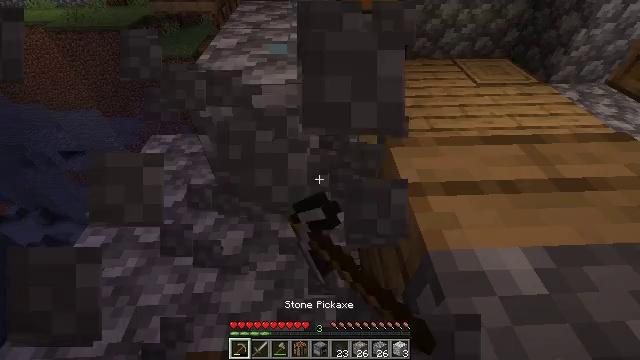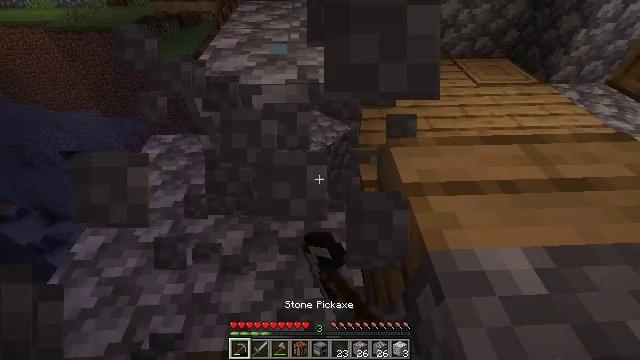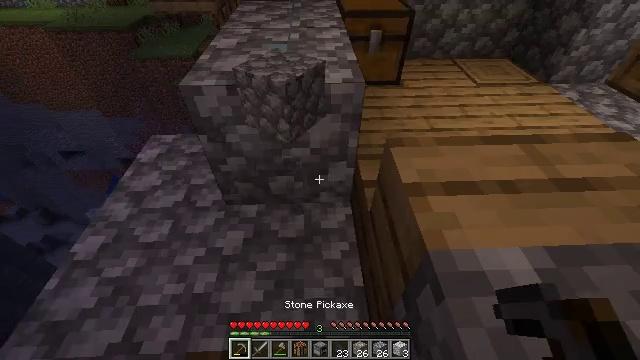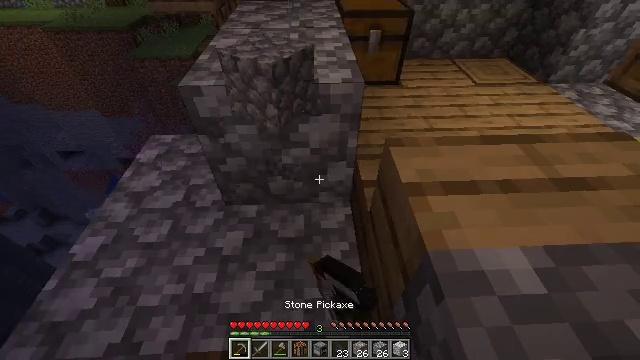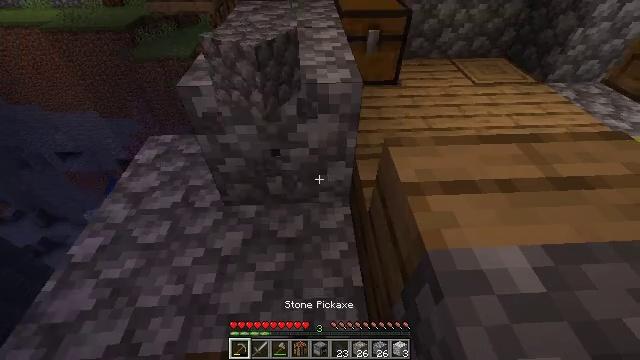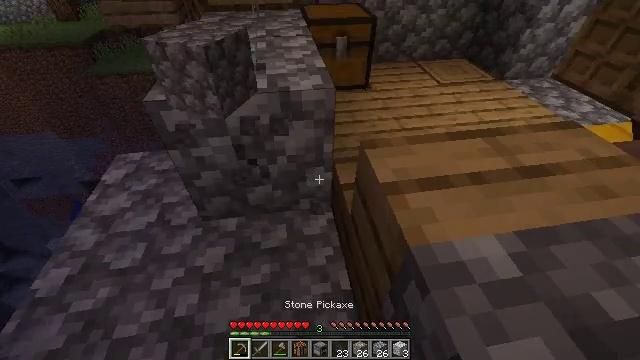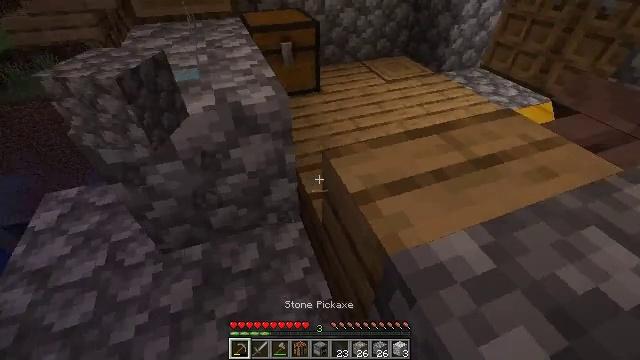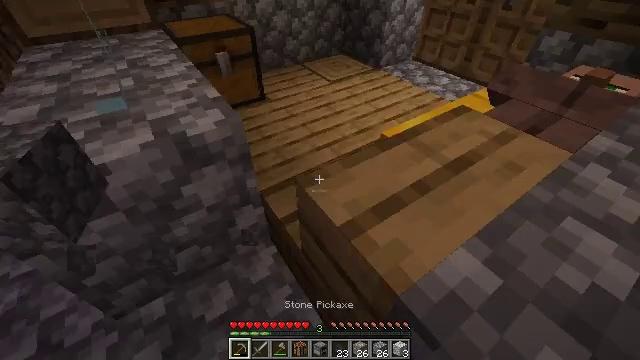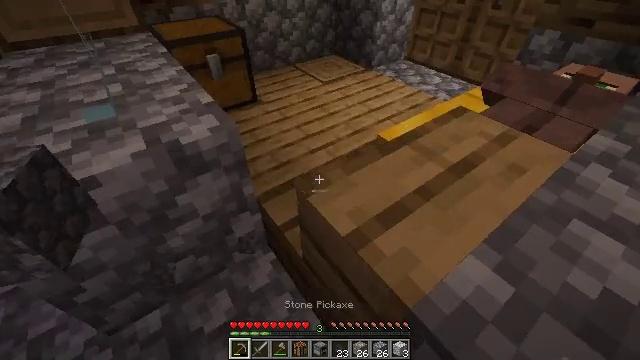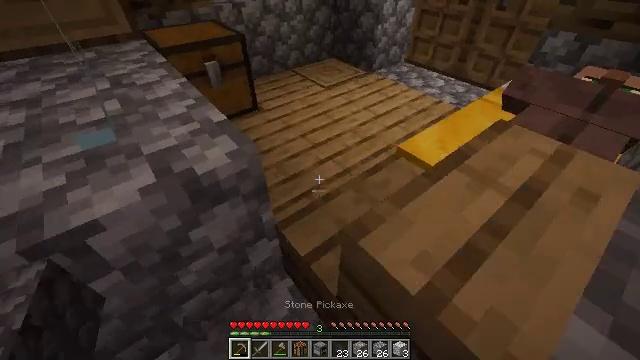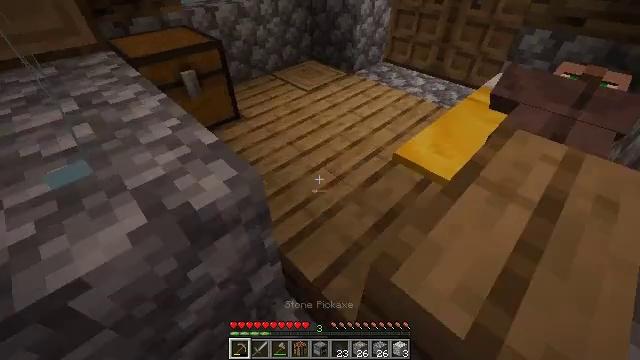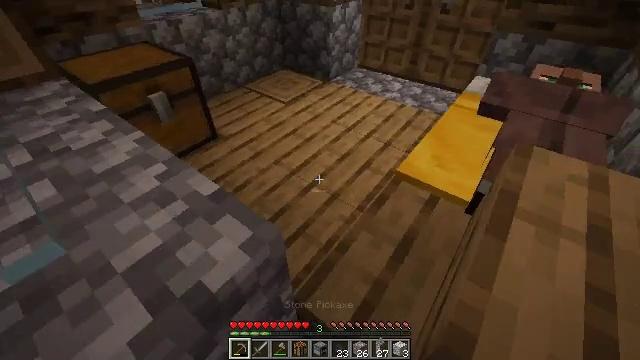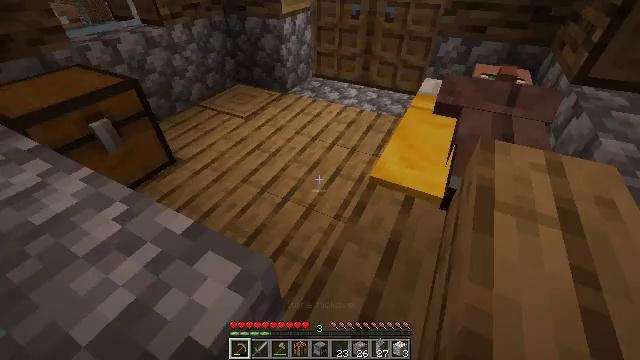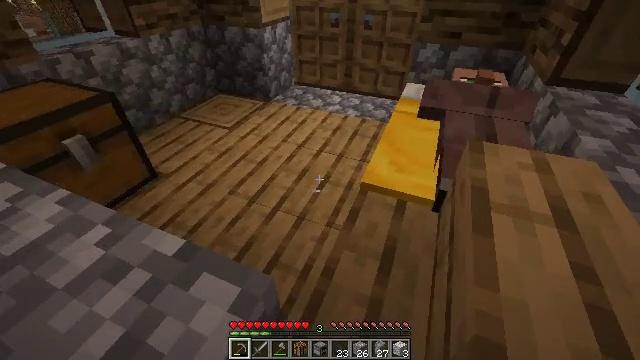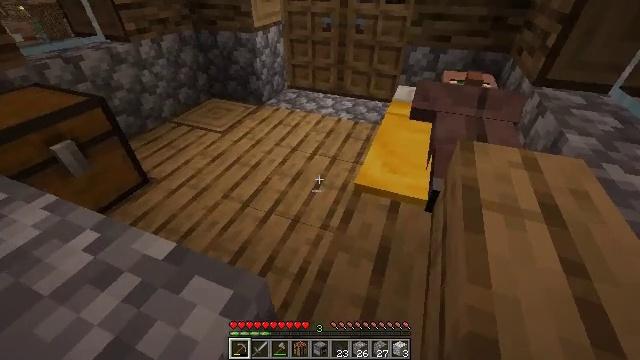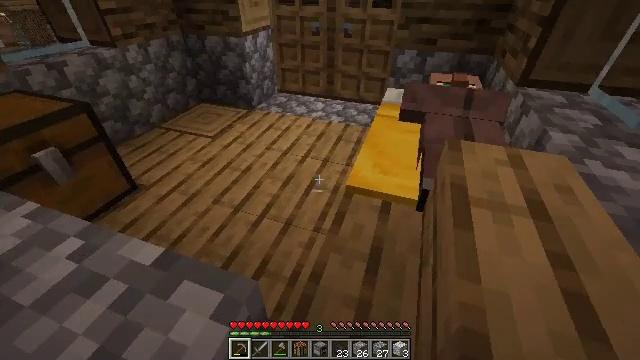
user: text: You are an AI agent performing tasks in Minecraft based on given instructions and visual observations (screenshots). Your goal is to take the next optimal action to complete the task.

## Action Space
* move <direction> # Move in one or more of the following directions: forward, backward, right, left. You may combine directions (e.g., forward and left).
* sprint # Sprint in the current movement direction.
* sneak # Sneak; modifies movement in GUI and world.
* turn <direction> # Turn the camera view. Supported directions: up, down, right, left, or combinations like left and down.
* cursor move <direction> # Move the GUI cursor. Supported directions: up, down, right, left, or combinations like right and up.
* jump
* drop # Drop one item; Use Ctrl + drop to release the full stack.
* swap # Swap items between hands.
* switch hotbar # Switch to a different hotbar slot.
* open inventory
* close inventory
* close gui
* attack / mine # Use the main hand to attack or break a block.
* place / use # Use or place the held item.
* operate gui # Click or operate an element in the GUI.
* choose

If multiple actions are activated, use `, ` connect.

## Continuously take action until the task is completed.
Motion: motion action
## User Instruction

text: Collect oak stairs from a structure.
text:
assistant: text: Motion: attack / mine
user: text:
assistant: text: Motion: attack / mine
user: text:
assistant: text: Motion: attack / mine
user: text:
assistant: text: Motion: attack / mine
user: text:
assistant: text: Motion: turn right and up, attack / mine
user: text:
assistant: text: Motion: move forward, turn right
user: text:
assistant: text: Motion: move forward, turn right
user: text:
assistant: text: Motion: move forward, turn right
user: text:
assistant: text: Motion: move forward and move left, turn right
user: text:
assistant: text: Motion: move forward and move left, turn right
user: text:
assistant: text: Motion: move forward and move left, turn right
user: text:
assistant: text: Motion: move forward, turn right and up
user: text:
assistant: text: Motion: move forward, turn right and up
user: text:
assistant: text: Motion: turn right
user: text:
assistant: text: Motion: turn right
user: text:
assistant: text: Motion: no_op
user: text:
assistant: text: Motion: move forward, turn right
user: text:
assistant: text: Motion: move forward, turn right
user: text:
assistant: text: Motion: move forward
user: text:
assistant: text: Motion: move forward
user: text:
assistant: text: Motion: move forward
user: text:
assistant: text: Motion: move forward, jump
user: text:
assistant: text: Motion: move forward, jump
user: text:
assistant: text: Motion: move forward, jump
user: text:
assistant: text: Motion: move forward, jump
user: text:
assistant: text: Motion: move forward, turn right and down, jump
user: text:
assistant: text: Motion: move forward and move left
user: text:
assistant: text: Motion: move forward and move left, turn right
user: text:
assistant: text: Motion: move forward, turn right and down
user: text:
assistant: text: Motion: move forward, turn right